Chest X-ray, AP view. Patient: 41 years old, sex M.
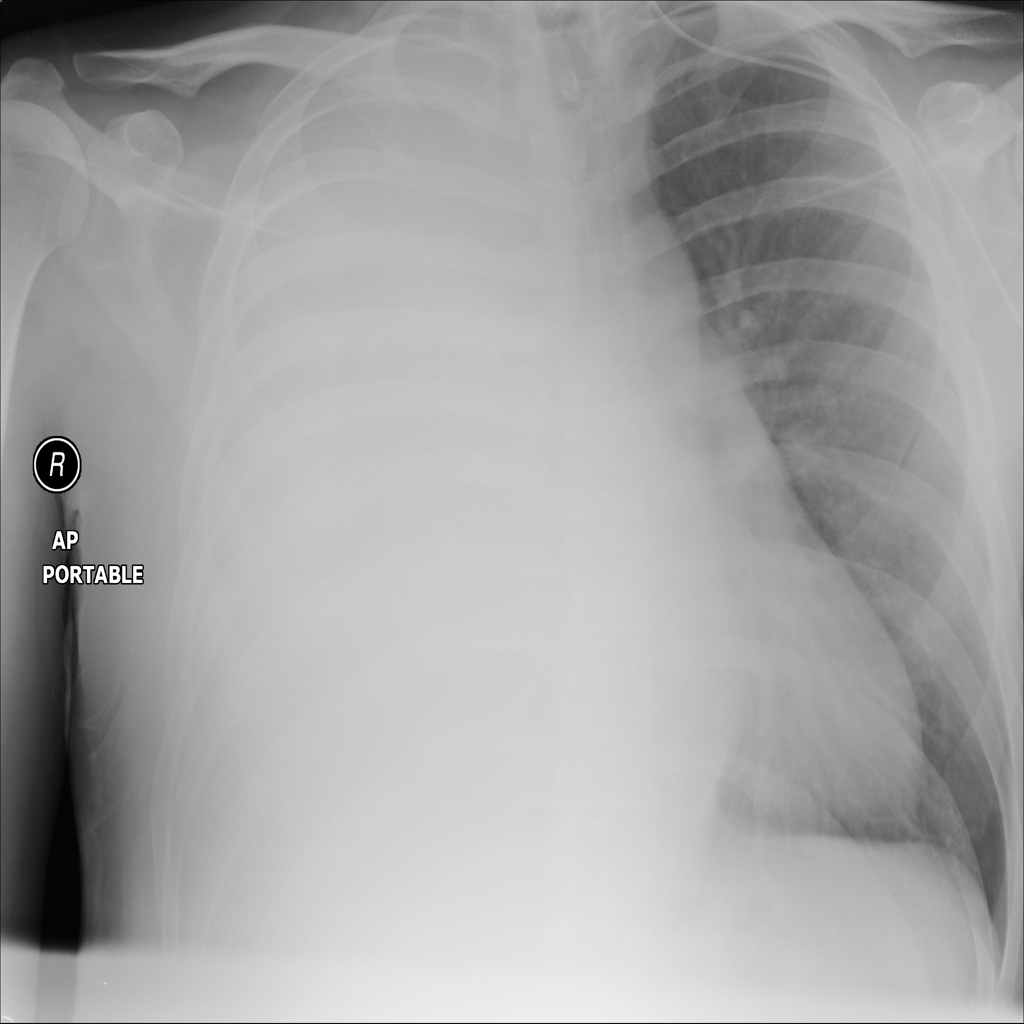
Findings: No Finding